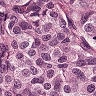
Metastatic tissue present: yes